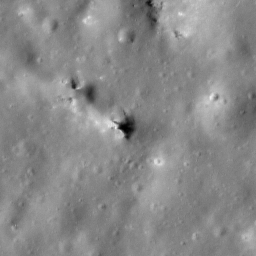
Pit: Copernicus 14
Host crater: Copernicus
Host type: impact_melt
Lunar coordinates: latitude 10.222, longitude 339.904